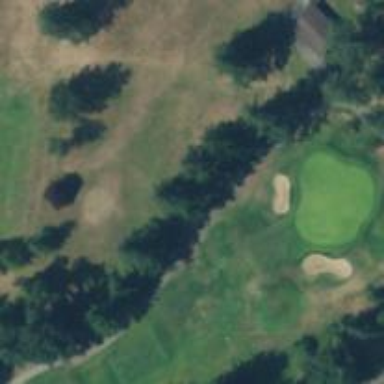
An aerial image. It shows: Path designated for golf carts.